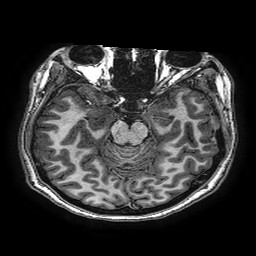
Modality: T1w
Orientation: coronal
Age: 17
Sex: female
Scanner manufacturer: ge
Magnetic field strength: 3 T
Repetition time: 0.00766 s
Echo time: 0.003476 s